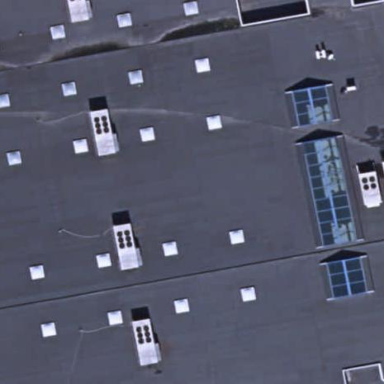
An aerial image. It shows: Retail building.